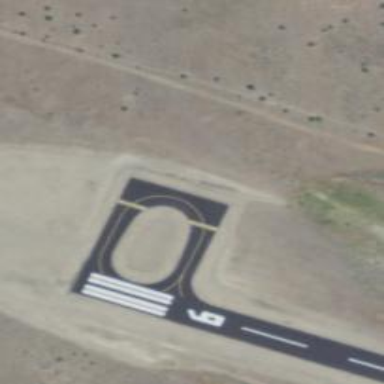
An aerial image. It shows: Image of taxiway at airport.